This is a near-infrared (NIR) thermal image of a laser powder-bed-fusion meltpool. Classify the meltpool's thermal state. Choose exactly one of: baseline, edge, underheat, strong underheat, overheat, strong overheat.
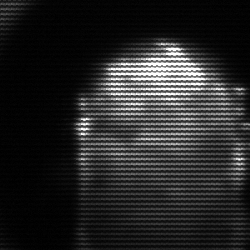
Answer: baseline